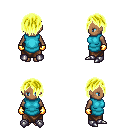
a pixel art fantasy rpg character, female body template, human, dark skin, teal tunic, robe skirt, gold bangs hairstyle, gold gloves, metal boots, four views (front, back, left, right), 2x2 character sprite sheet, small pixel art, hard edges, no anti-aliasing